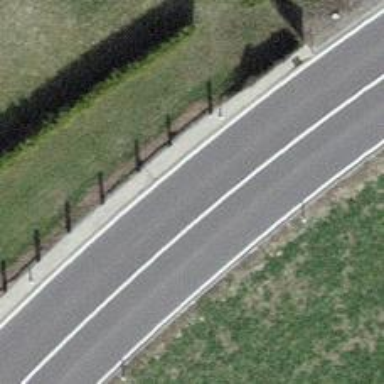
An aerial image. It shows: Secondary road with asphalt surface.